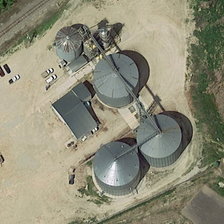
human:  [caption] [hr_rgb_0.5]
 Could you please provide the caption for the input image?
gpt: four storage tanks are near some meadows and green trees .

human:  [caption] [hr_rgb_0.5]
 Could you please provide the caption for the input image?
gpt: there are many cars parked in the middle of the lawn .

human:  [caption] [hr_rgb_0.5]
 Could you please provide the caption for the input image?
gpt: there's a huge chemical building on the ground .

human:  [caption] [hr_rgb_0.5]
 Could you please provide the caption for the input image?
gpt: four storage tanks are near some meadows and green trees .

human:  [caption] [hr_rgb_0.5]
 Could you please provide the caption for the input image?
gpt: there's a huge chemical building on the ground .